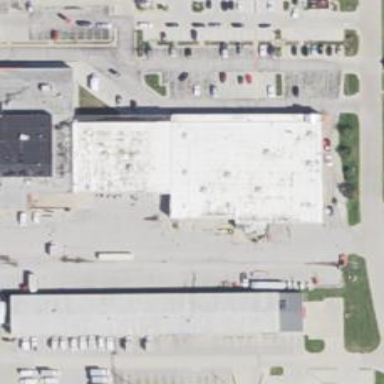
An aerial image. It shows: Retail building.